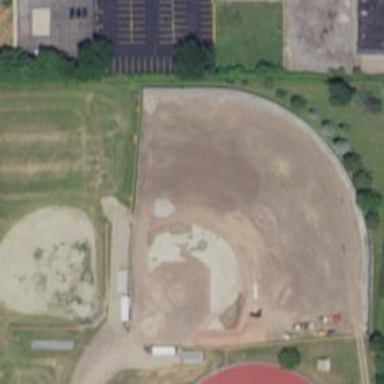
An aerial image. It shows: Baseball pitch for leisure land.